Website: crate-barrel
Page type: billing-address
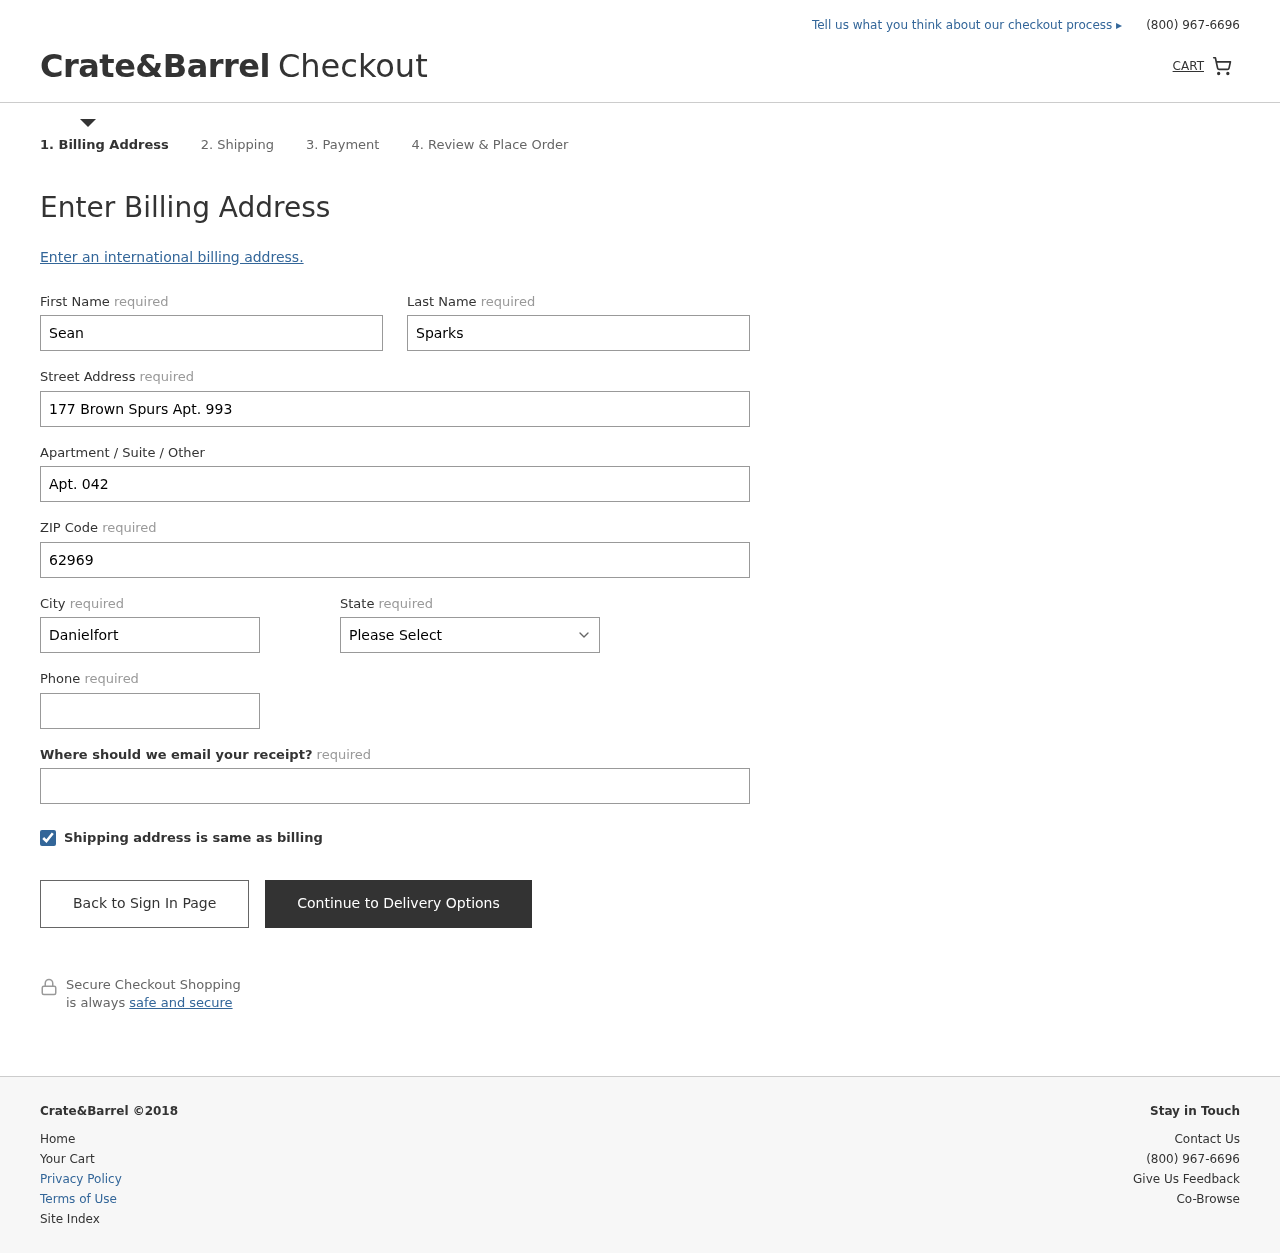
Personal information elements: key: PII_STATE
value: Texas
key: PII_FIRSTNAME
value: Sean
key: PII_LASTNAME
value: Sparks
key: PII_STREET
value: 177 Brown Spurs Apt. 993
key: PII_STREET2
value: Apt. 042
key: PII_POSTCODE
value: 62969
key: PII_CITY
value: Danielfort
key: PII_PHONE
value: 7766956669
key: PII_EMAIL
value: sean_sparks@gmail.com